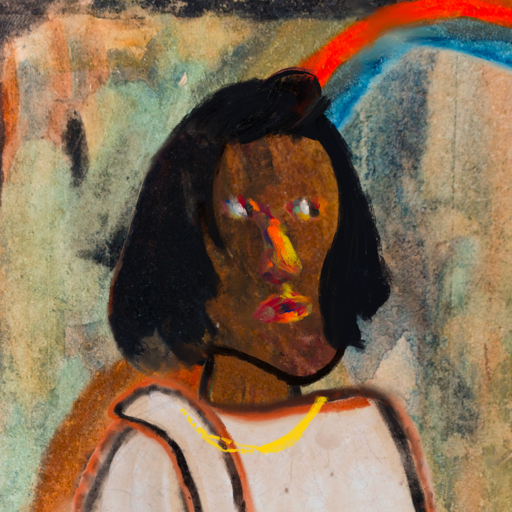
Background: Childish, Head And Neck Side: Mosgoul, Face Side: An_Impression, Bust: Roy_Bahadur, Hair Side: Mosgoul, Head Accessory: Blank, Second Necklace: Blank, Necklace: Irani_1, Baby: Blank